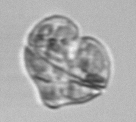
Label: Karenia